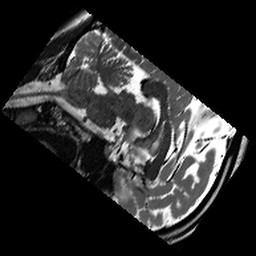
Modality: T2w
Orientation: sagittal
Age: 18
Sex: female